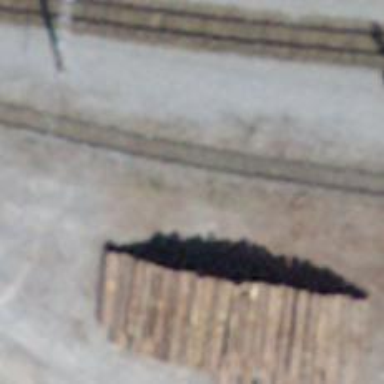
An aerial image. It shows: Narrow-gauge railway in service yard. The railway is electrified with contact line.